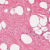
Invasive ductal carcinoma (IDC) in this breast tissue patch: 0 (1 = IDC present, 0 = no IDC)